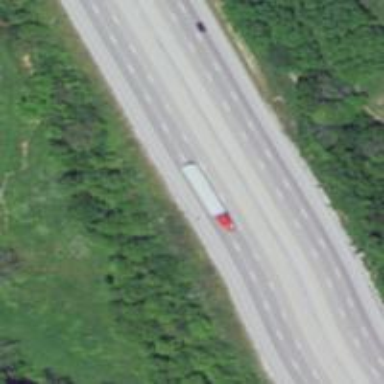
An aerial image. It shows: Motorway.